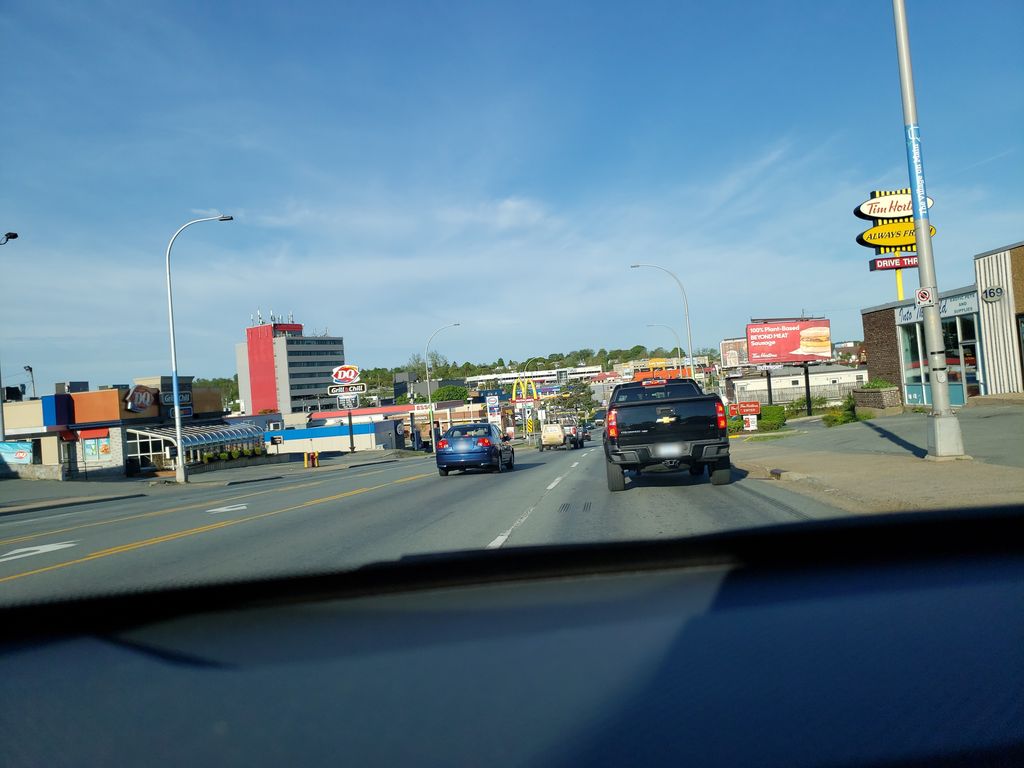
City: halifax